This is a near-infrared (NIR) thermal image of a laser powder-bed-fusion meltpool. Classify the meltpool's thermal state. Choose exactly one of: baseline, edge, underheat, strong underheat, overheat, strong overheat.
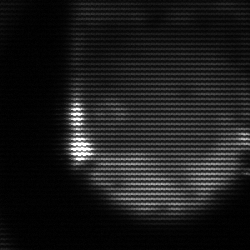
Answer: edge